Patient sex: F
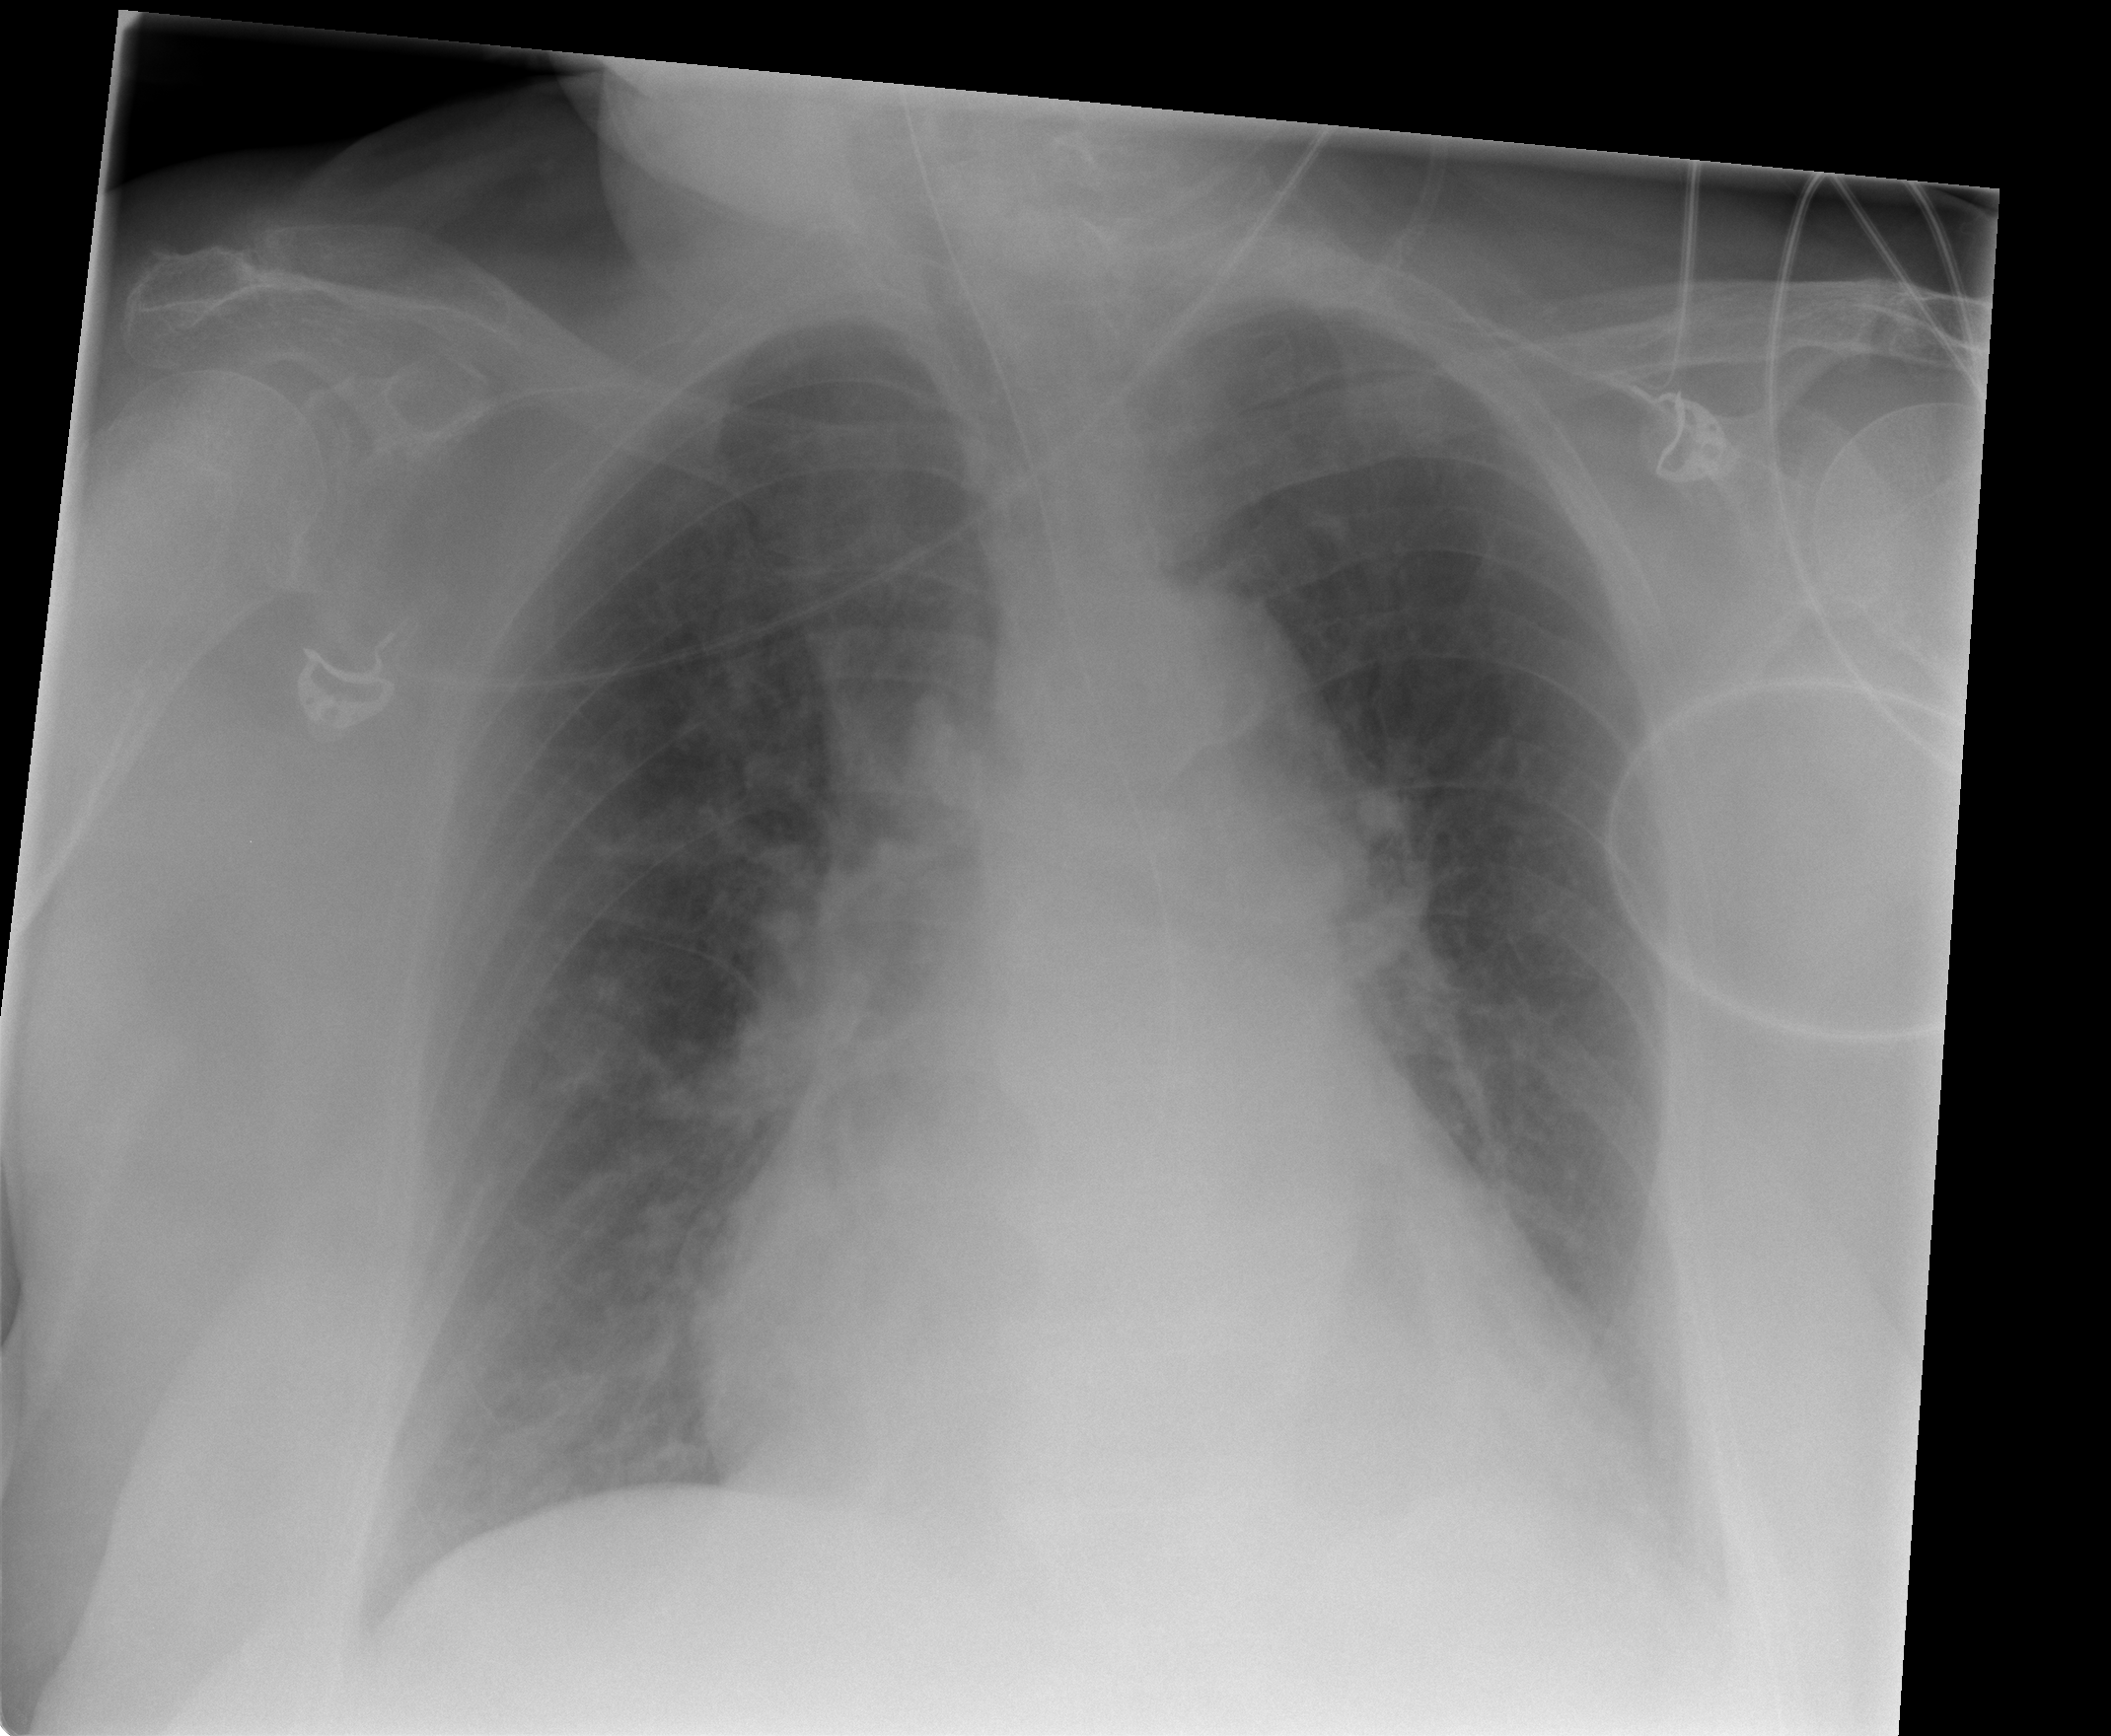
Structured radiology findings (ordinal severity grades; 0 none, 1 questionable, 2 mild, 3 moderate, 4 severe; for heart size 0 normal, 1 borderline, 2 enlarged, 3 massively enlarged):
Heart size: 2
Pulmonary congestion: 2
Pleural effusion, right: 0
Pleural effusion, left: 1
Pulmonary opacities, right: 2
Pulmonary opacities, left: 1
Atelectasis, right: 1
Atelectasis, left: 2